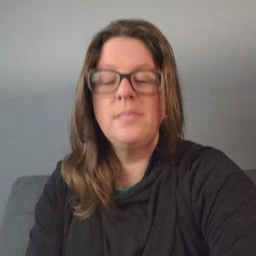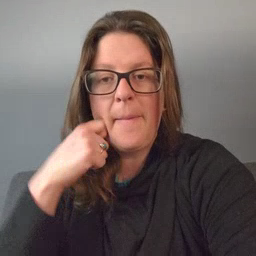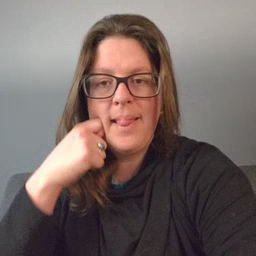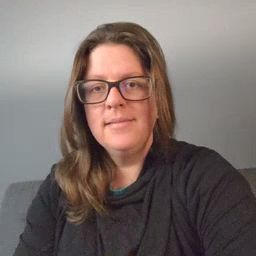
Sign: apple